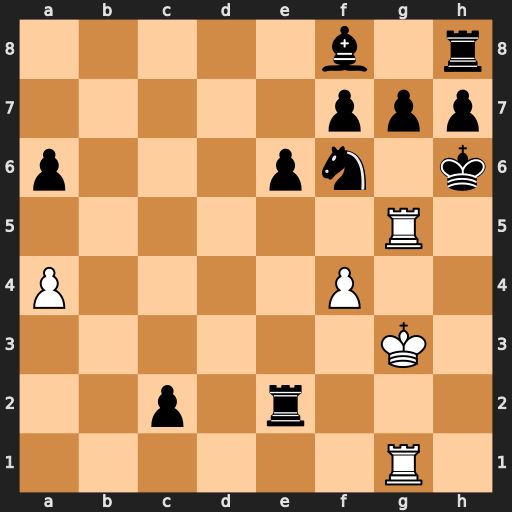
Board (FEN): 5b1r/5ppp/p3pn1k/6R1/P4P2/6K1/2p1r3/6R1
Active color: w
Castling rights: -
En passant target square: -
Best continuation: Rh1+ Rh2 Rxh2+ Nh5+ Rhxh5#